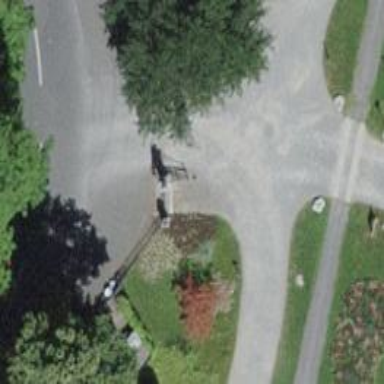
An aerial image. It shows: Gate.